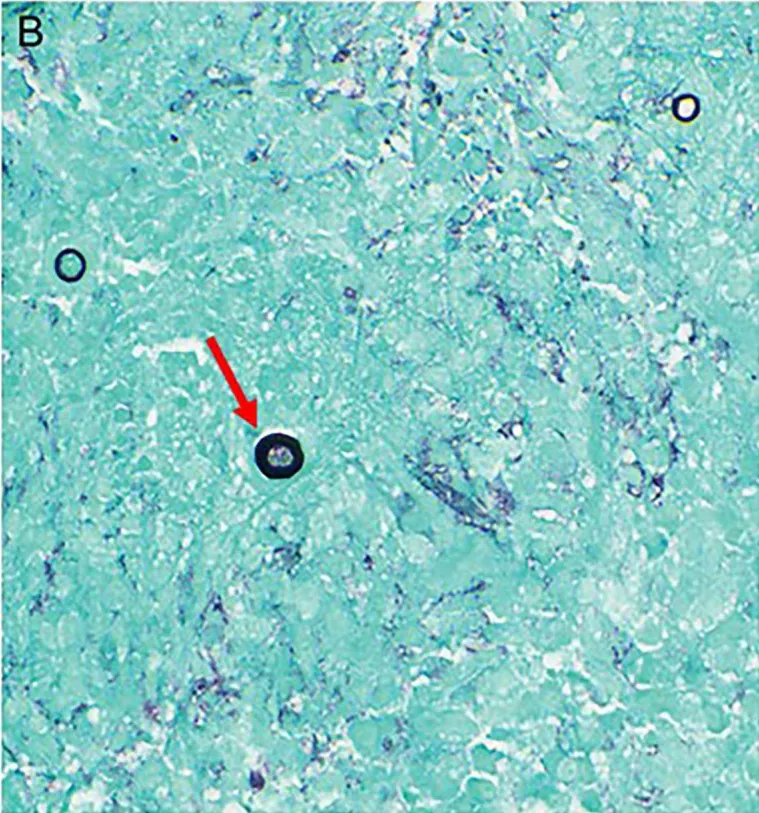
Histologic images of chest wall mass biopsy. Grocott's methenamine silver stain highlights scattered spherical structures suggestive of yeast forms (B, 400x, red arrow pointing to organism).
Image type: pathology (methenamine_silver)